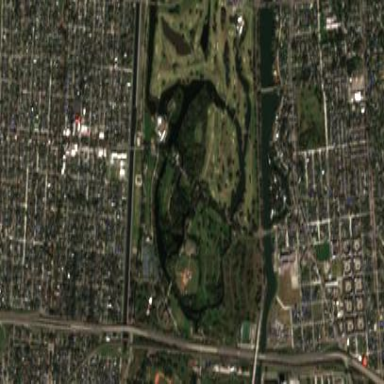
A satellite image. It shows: Golf course.